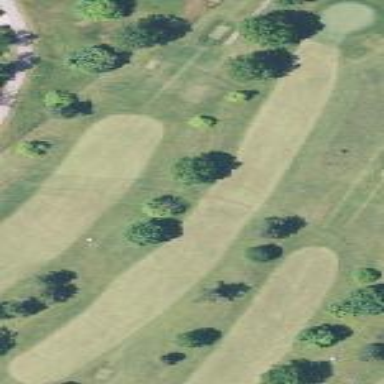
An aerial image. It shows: Golf fairway surrounded by grass.